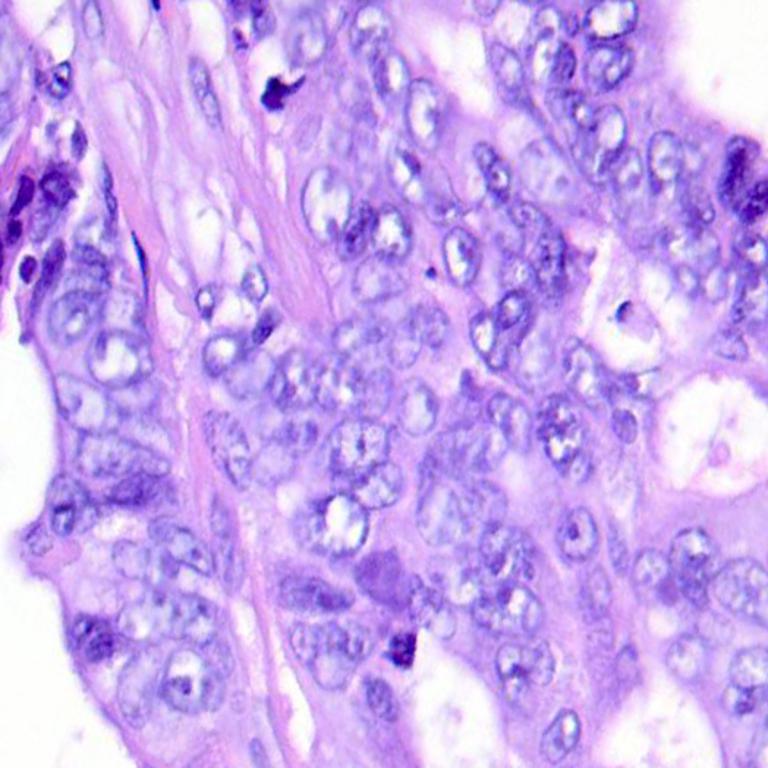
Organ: colon
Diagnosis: adenocarcinomas